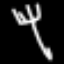
Label: fork